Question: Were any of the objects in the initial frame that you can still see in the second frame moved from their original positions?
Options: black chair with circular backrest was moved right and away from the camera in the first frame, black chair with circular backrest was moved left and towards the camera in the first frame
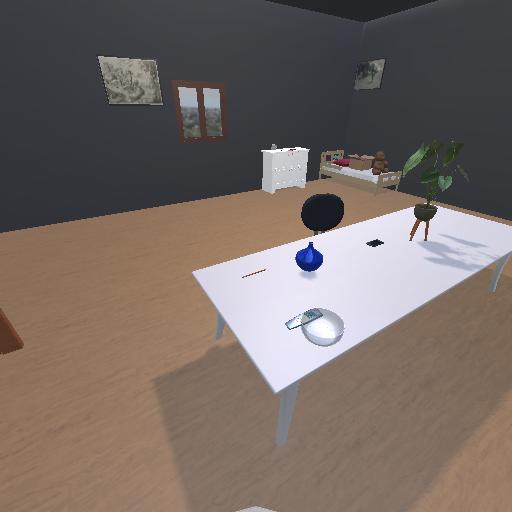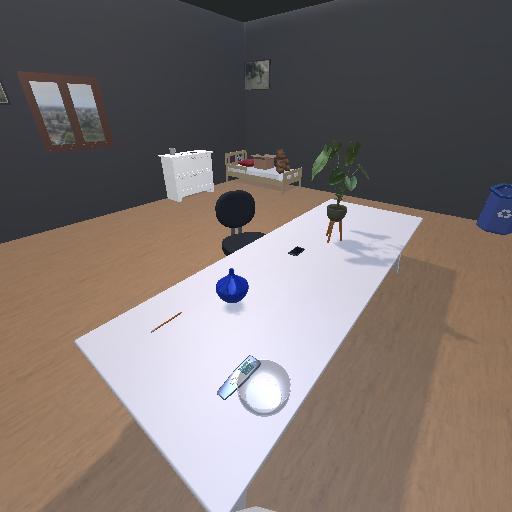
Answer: black chair with circular backrest was moved right and away from the camera in the first frame